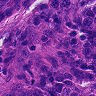
Metastatic tissue present: yes